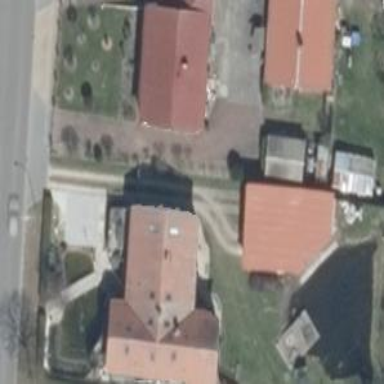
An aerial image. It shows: Gabled house with red roof.